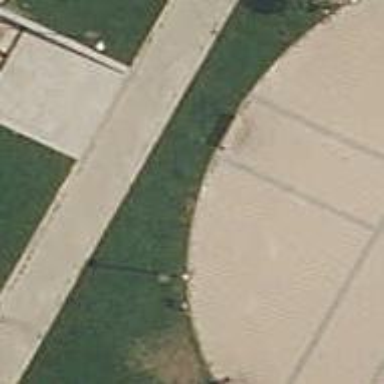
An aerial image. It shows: Bench for seating.